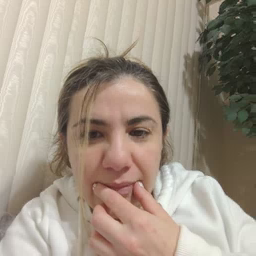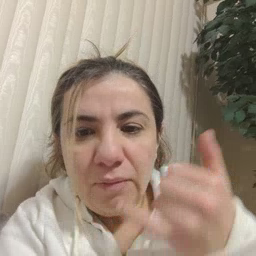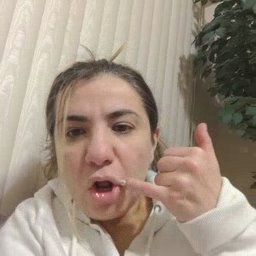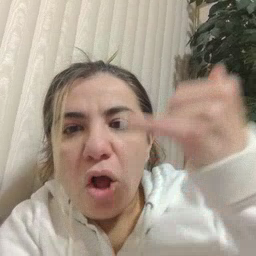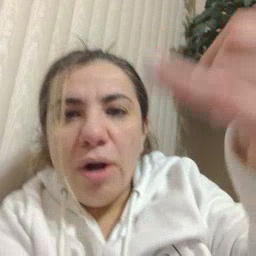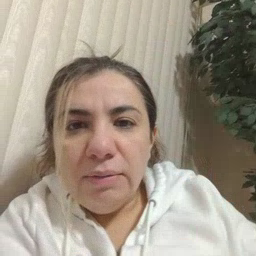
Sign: callonphone